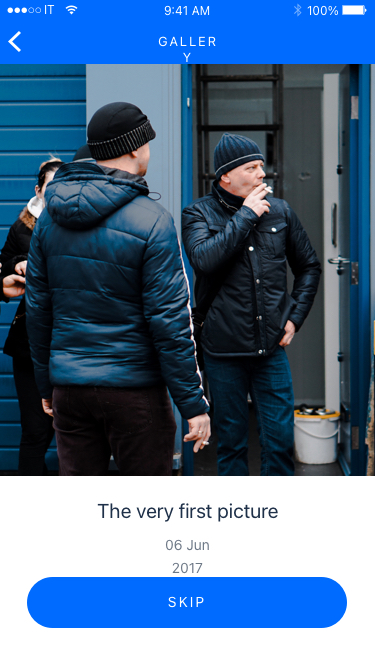
Text in this UI design:
SKIP
06 Jun 2017
The very first picture
GALLERY
100%
9:41 AM
IT